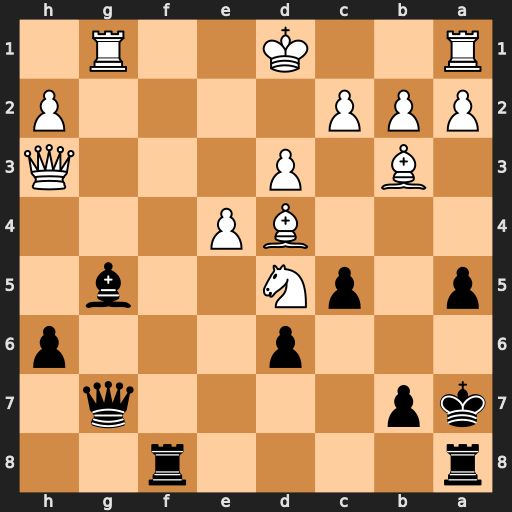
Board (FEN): r4r2/kp4q1/3p3p/p1pN2b1/3BP3/1B1P3Q/PPP4P/R2K2R1
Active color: b
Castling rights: -
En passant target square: -
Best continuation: Qxd4 Qg3 Rf3 Qxf3 Qxg1+ Ke2 Qxa1